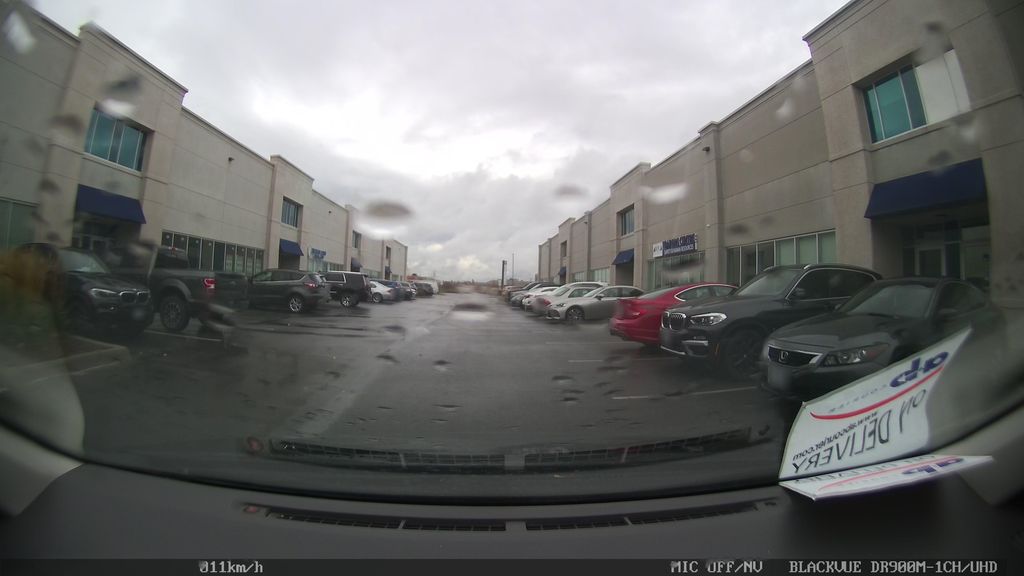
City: toronto